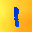
Label: 1